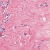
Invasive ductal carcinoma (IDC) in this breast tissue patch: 0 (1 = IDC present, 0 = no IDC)